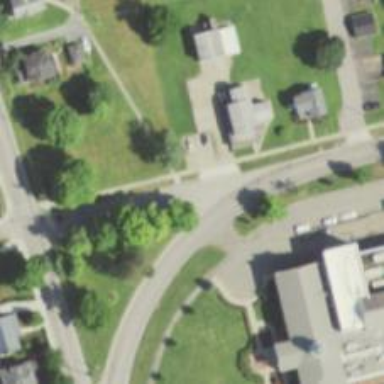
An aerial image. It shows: Residential road with asphalt surface and sidewalk on the left side.